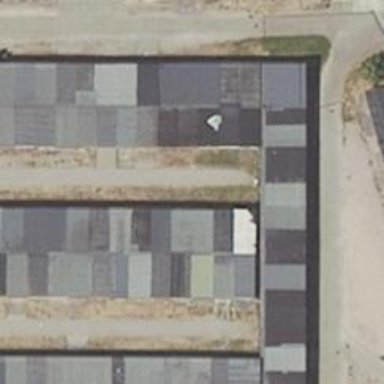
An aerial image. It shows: Garages with flat black roofs.